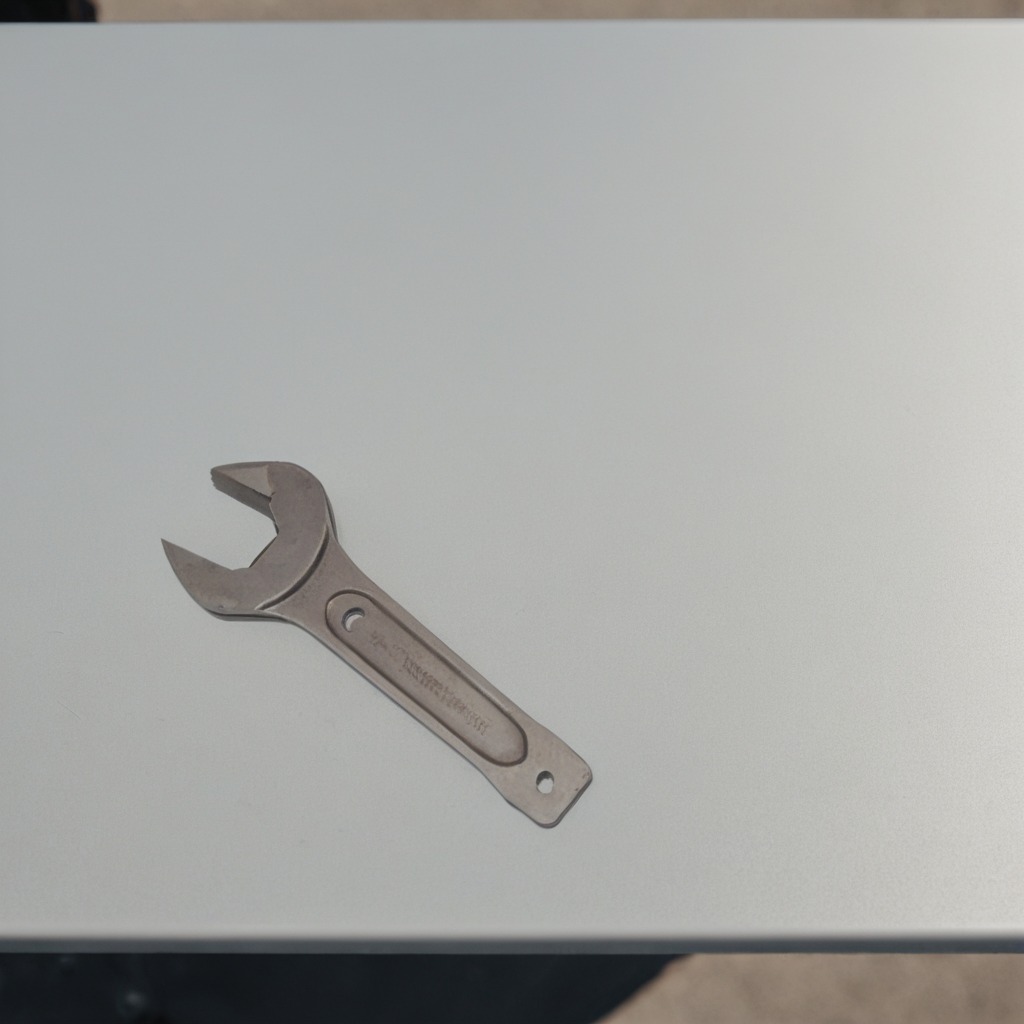
An wrench is lying on the utility table in a temporary outdoor tool station.